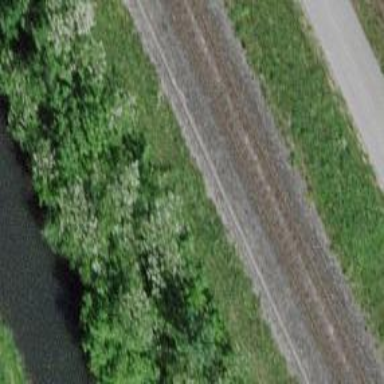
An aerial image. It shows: Single railway track with electrified contact line.